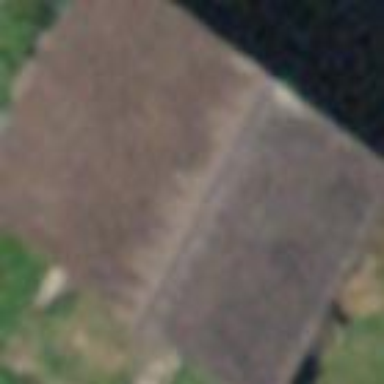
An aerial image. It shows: Rural barn.